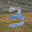
Label: 3